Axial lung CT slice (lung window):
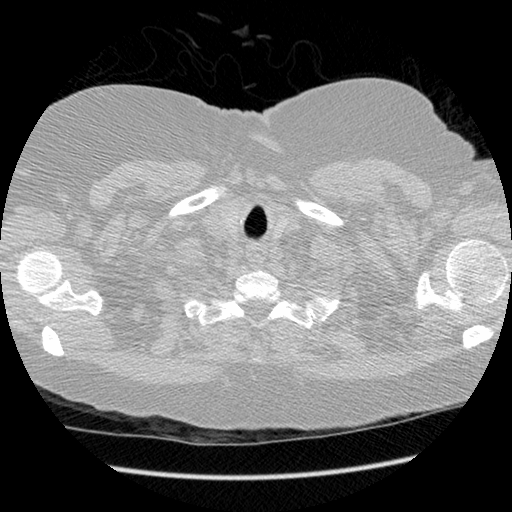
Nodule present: no